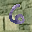
Label: 6